Question: As we all know, there is some sort of "trend" it seems between Mac apps. They all have the same panel on the top of their preferences window:

I say "trend", because I searched the <URL> Without any luck ...
So, how can I achieve this look?
(It's easy to use the textured Window .. but, the buttons and how they look when clicked. That's what I want to know)
Thanks @valexa.
It seems I can only use NSToolbar under a window's titleBar.
I would like to add it inside a custom NSView ?
At least something that looks similar?
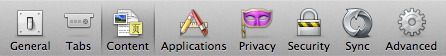
Answer: That would be the NSToolbar <URL>